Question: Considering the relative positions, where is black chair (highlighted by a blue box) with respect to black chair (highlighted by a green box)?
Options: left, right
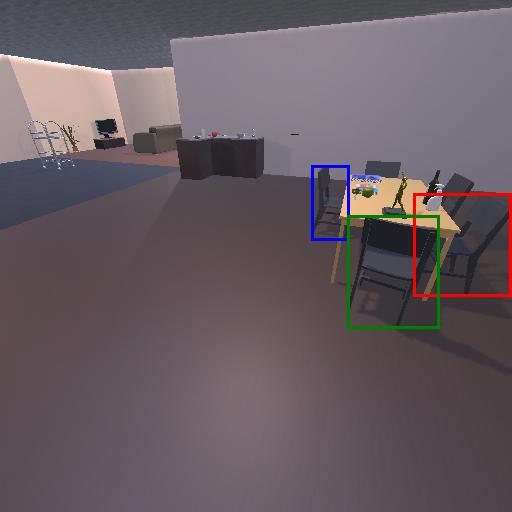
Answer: left